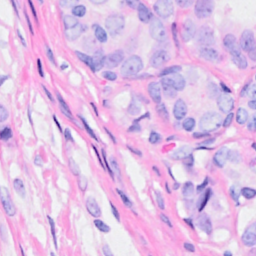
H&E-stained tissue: Breast